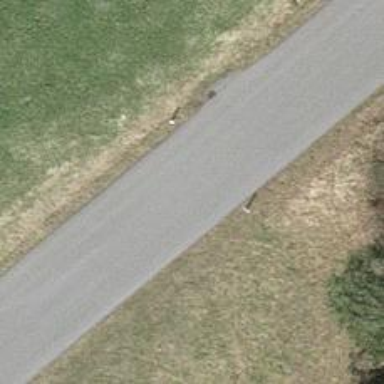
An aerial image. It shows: Tertiary road.